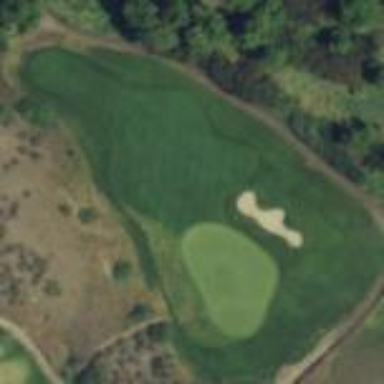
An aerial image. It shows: Area of rough grass used for golf.